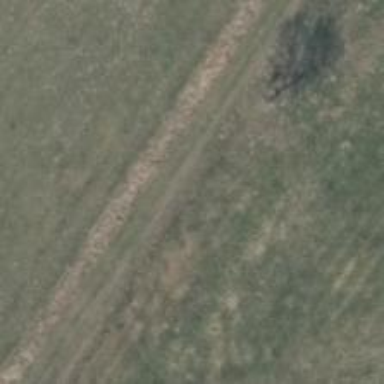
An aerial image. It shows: Track with grade 4 track type.